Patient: sex M, age 52
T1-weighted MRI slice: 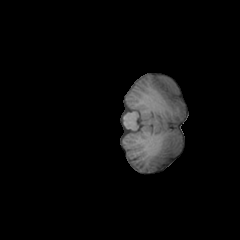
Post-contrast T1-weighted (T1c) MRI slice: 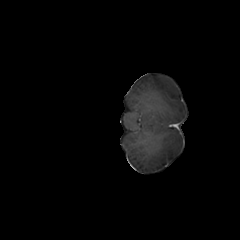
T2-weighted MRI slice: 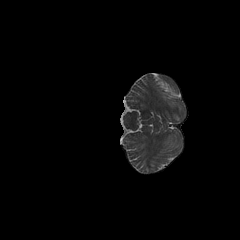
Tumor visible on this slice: no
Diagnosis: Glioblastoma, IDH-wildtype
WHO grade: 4